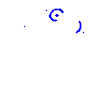
Particle: proton